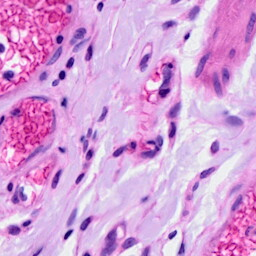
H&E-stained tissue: Ovarian